Interaction volume radius: 5 \u00c5
Interaction volume height: 20 \u00c5
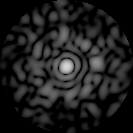
Disorder parameter: 0.8653